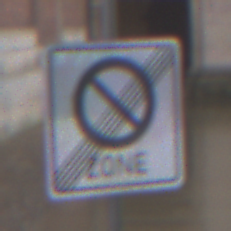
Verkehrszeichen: EndeEingeschraenktesHalteverbotZone
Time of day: Midday
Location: Outdoor (Urban)
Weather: Overcast
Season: NotSpecified
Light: Natural